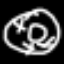
Label: donut